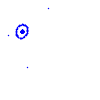
Particle: proton